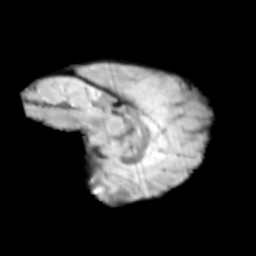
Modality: T2w
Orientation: sagittal
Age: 12
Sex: male
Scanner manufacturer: siemens
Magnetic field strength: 3 T
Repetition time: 3.8 s
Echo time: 0.07 s